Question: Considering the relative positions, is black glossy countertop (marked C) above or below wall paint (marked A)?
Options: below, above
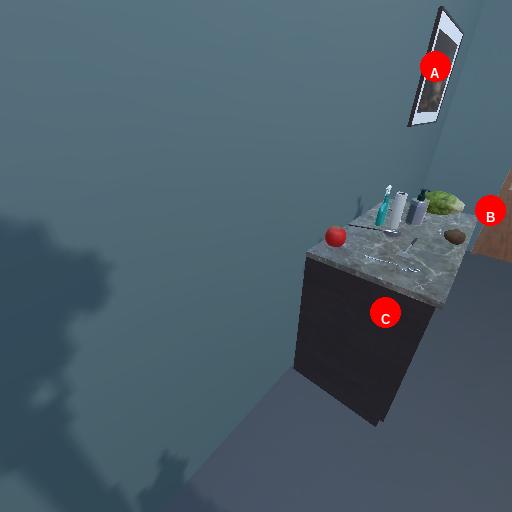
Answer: below